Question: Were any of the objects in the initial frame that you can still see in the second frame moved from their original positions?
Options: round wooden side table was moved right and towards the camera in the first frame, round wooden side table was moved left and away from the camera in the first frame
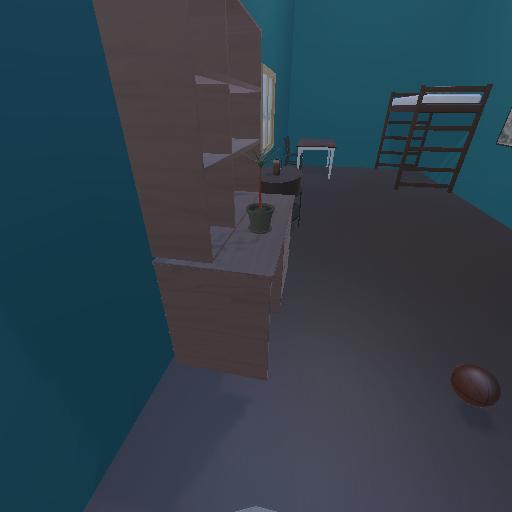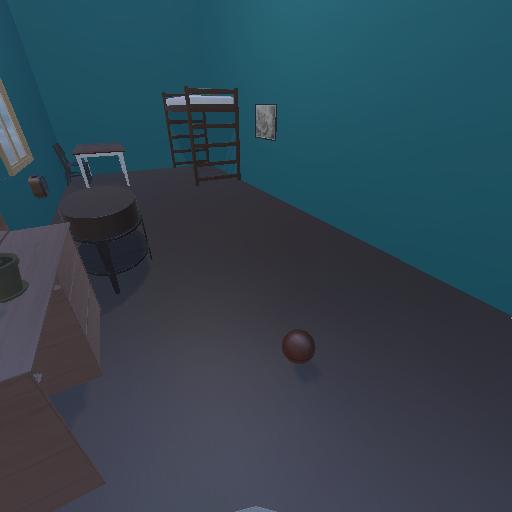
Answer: round wooden side table was moved right and towards the camera in the first frame